Interaction volume radius: 5 \u00c5
Interaction volume height: 20 \u00c5
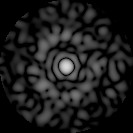
Disorder parameter: 0.8672